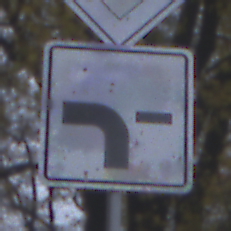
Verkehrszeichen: VerlaufVorfahrtsstrasse6
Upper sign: Vorfahrtsstrasse
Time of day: MorningAfternoon
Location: Outdoor (Urban)
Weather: Overcast
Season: NotSpecified
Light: Natural